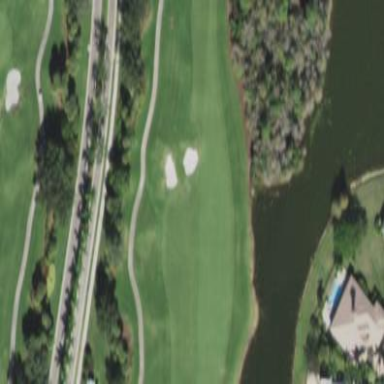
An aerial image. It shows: Golf fairway surrounded by grass.